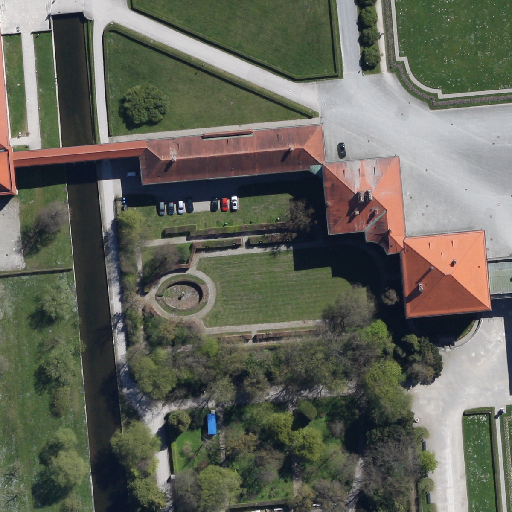
Referring expression: car